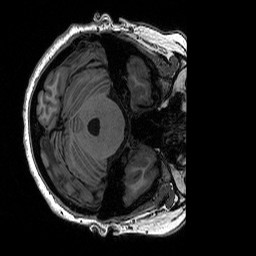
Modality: T1w
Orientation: axial
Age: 40
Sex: female
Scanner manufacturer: siemens
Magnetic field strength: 3 T
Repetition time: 2.53 s
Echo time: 0.0033 s